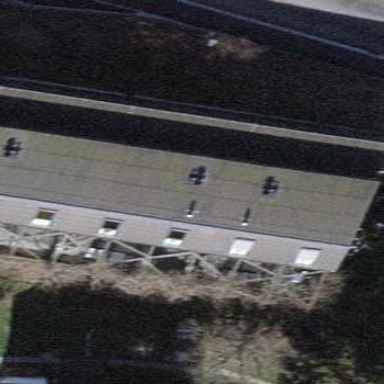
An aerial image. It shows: Residential building.